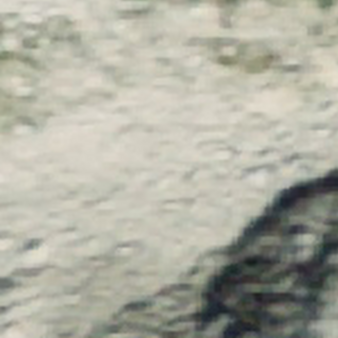
Label: other